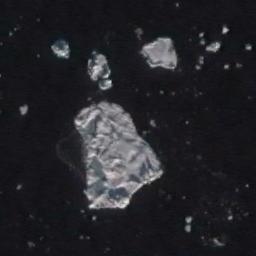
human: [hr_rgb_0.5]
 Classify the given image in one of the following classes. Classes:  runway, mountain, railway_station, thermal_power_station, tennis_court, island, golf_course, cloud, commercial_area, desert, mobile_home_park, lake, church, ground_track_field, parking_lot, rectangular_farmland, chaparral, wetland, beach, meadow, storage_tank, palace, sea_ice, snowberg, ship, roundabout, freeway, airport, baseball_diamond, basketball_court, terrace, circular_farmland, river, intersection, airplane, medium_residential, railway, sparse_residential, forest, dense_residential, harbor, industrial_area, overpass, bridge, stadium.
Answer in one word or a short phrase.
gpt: sea_ice